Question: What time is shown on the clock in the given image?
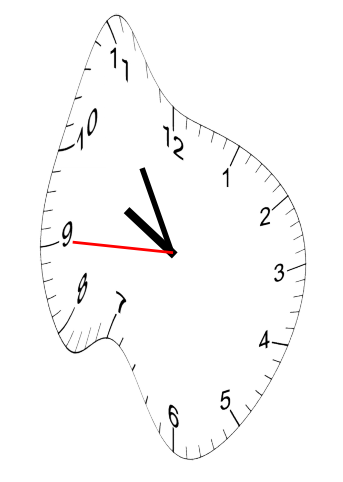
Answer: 09:54:45